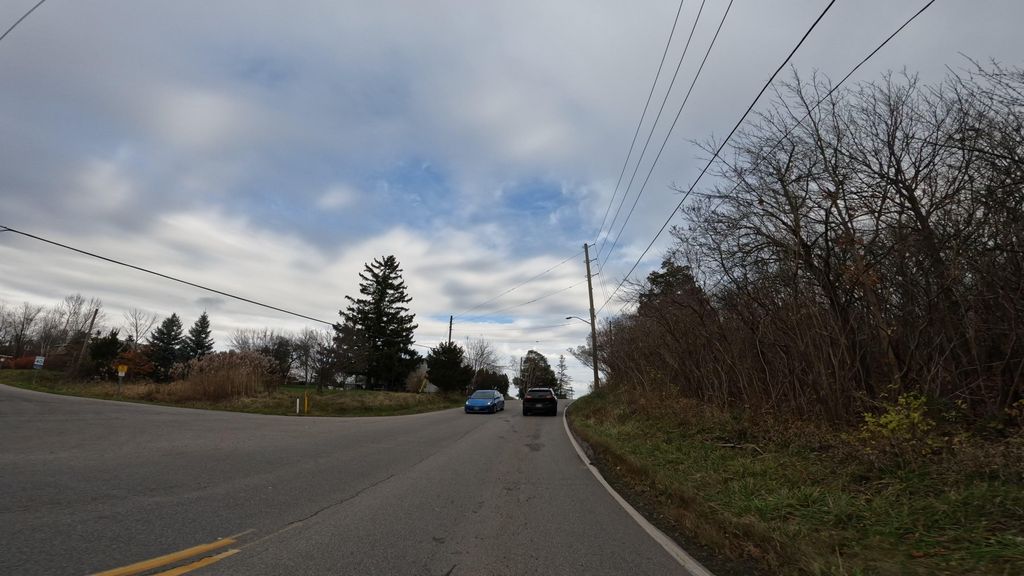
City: hamilton